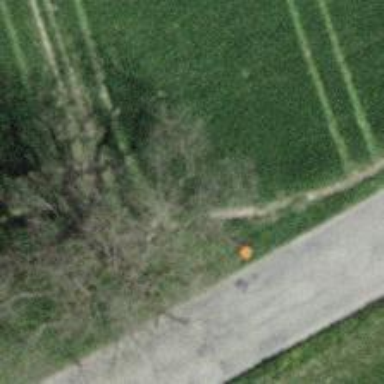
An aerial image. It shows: Aerial marker.